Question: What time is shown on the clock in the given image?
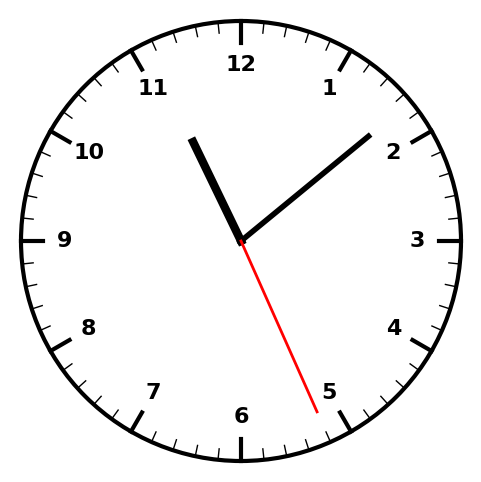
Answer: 11:08:26